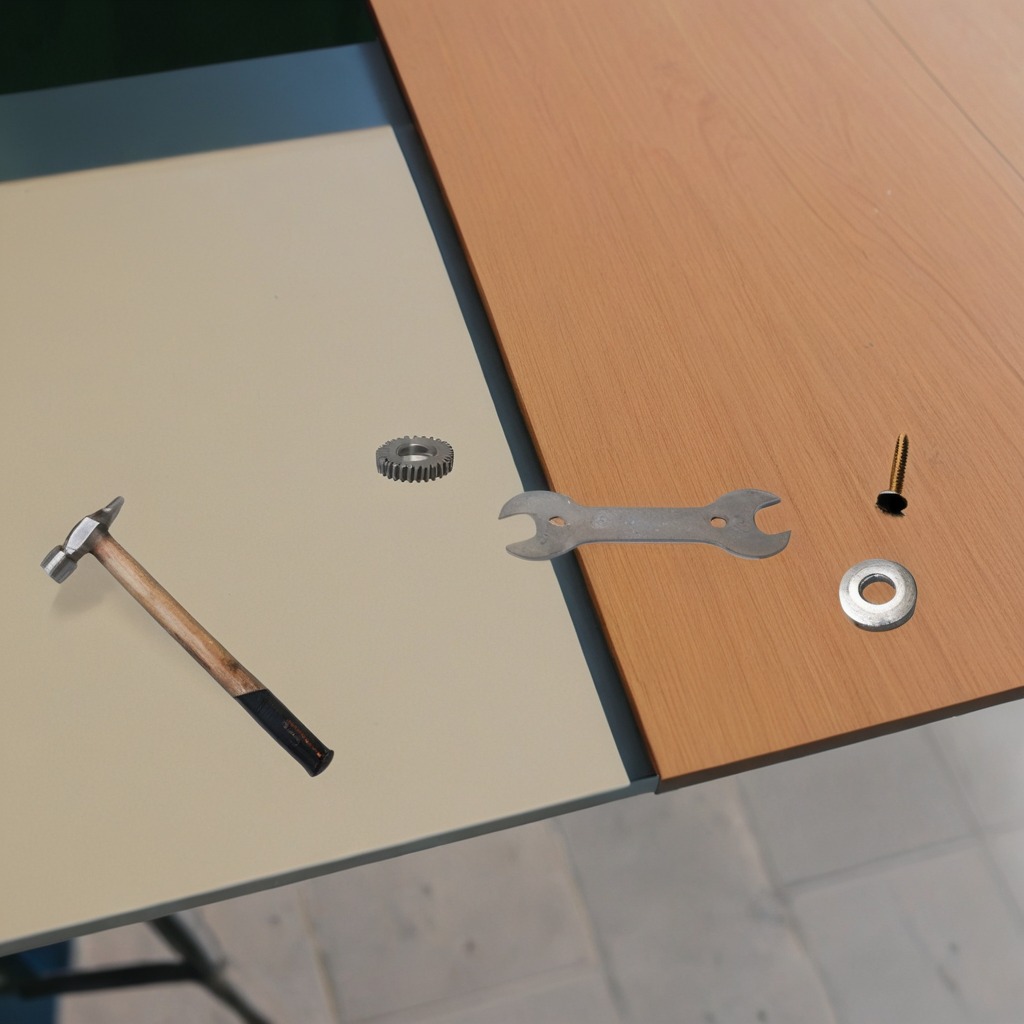
A steel gear with teeth, a flat metal washer, a hammer, a metal machine screw, and a wrench are lying on the textured surface.